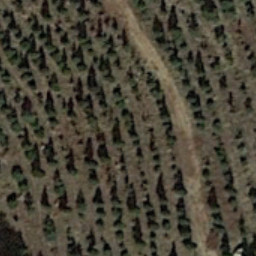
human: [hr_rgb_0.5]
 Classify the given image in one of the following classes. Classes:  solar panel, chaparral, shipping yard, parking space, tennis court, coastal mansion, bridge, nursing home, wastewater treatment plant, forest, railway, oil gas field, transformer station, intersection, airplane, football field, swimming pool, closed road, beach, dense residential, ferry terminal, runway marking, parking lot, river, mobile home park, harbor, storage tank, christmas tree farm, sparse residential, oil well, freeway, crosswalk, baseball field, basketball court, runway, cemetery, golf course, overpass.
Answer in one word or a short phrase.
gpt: christmas tree farm